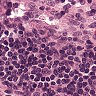
Metastatic tissue present: no